Question: I am currently working with an Image uploader(<URL> and further explanation to my source code
This what I initially want to do:

Snippet of JS for creating the preview Image forms(thumbnails)
'''
<script>
function createImageForm(index) {
var form = '';
form += '<div><table cellspacing="0">';
form += '<tr><td class="label">'
+ '<label for="imageToUpload' + index + '">'
+ $.uploaderPreviewer.messages.imageLabel + ' ' + index + ':</label></td>';
form += '<td class="removeImageButton">'
+ '</td>';
form += '<td class="imageFormFileField">'
// BUG: If the "enctype" attribute is assigned with jQuery, IE crashes
+ '<form enctype="multipart/form-data">'
+ '<input id="imageToUpload' + index + '" type="file" />'
+ '<input type="hidden" name="currentUploadedFilename"'
+ ' class="currentUploadedFilename" /></form>'
+ '</td></tr>';
form += '<tr><td></td><td></td><td>'
+ '<div class="previewImage" style="float:left; margin:10px 10px 10px 0; "><img /></div>'
+ '<button type="button" class="small removeImage"></td></td></tr></table></div>';
return form;
};
</script>
'''
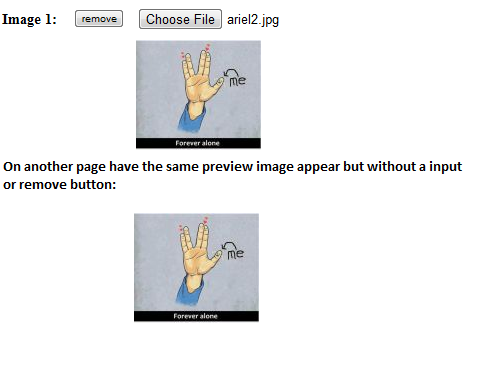
Answer: try this:
replace the function 'displayImage' on the uploaderpreviewer.js with this:
'''
function displayImage($previewDiv, imageUrl) {
//New
var yourCustomPreview = $('#custompreview');
var imageFilename = imageUrl.substr(imageUrl.lastIndexOf('/') + 1);
$previewDiv
.removeClass('loading')
.addClass('imageLoaded')
.find('img')
.attr('src', imageUrl)
.show();
$previewDiv
.parents('table:first')
.find('input:hidden.currentUploadedFilename')
.val(imageFilename)
.addClass('imageLoaded');
$previewDiv
.parents('table:first')
.find('button.removeImage')
.show();
//New
yourCustomPreview.prepend('<img src="' + imageUrl + '"/>');
'''
}
and add this where you whant to duplicate the thumb:
'''
<div id="custompreview">
</div>
'''